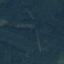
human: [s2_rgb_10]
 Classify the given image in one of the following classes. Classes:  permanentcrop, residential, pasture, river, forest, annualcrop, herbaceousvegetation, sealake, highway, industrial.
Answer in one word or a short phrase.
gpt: Forest